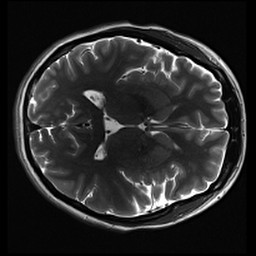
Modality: inplaneT2
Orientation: axial